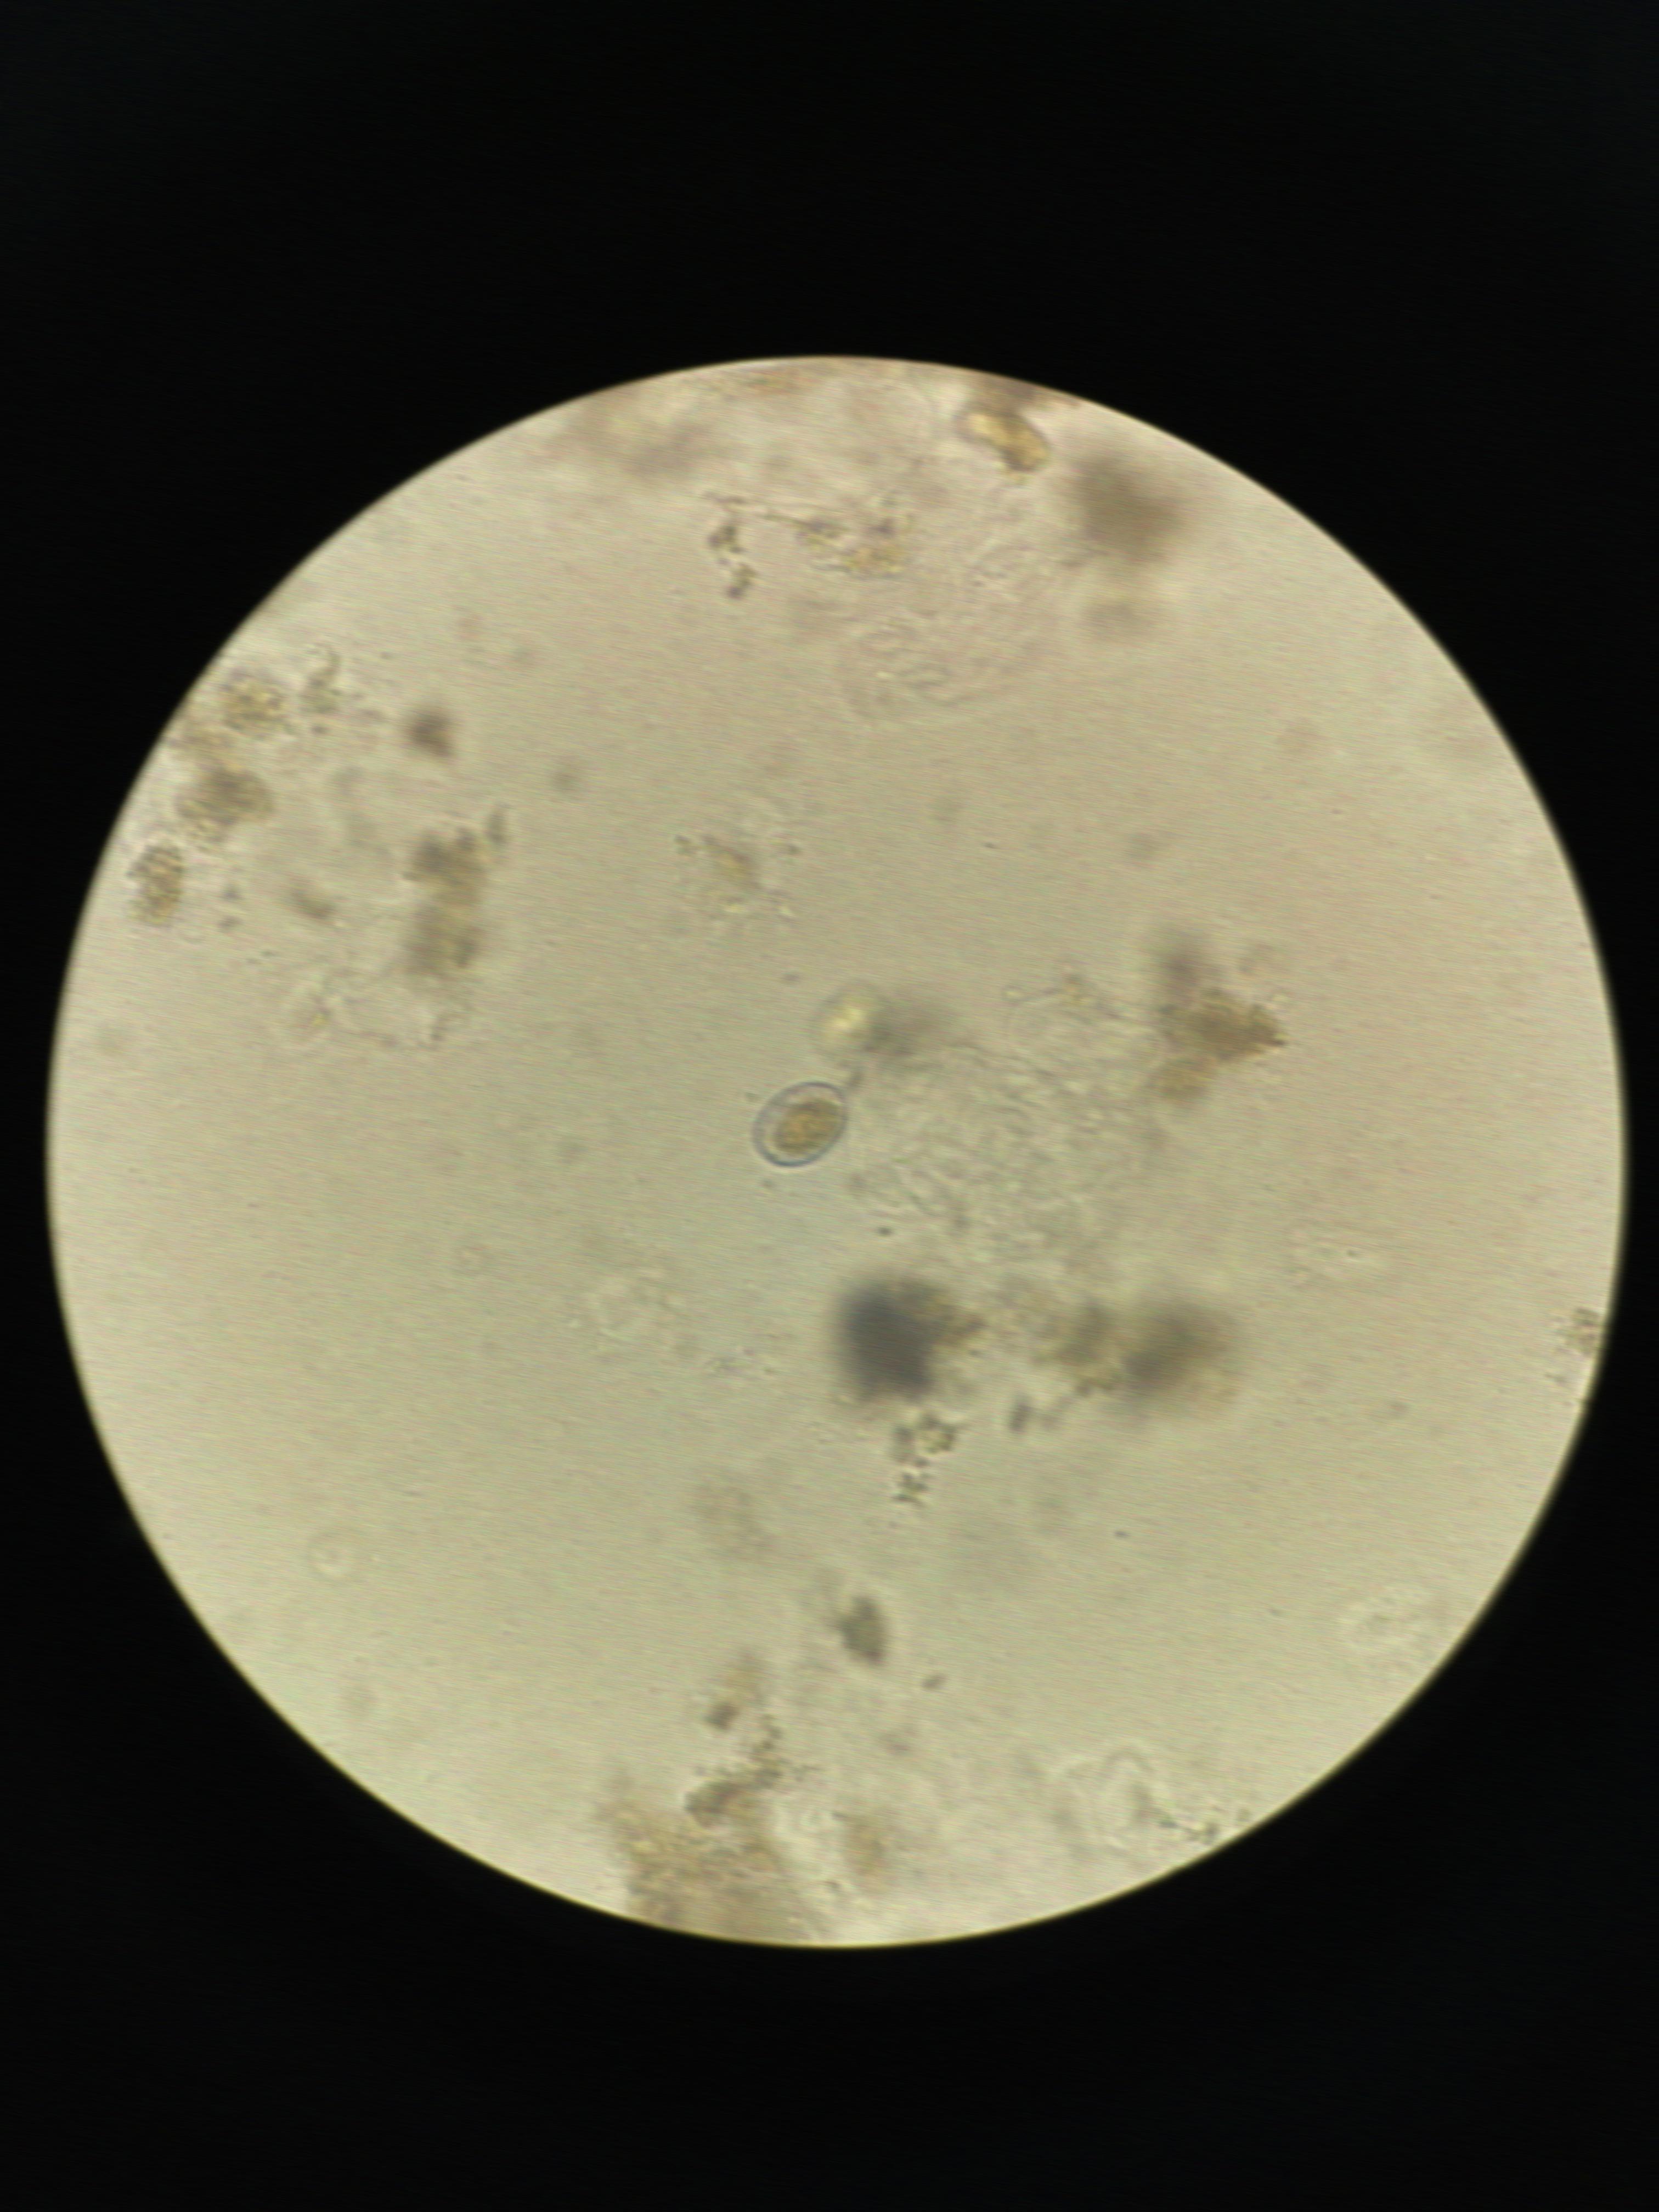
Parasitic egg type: Hymenolepis nana